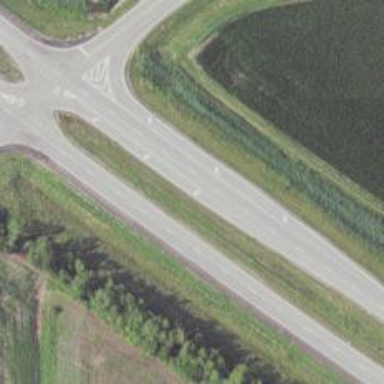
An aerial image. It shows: Road with left marking.